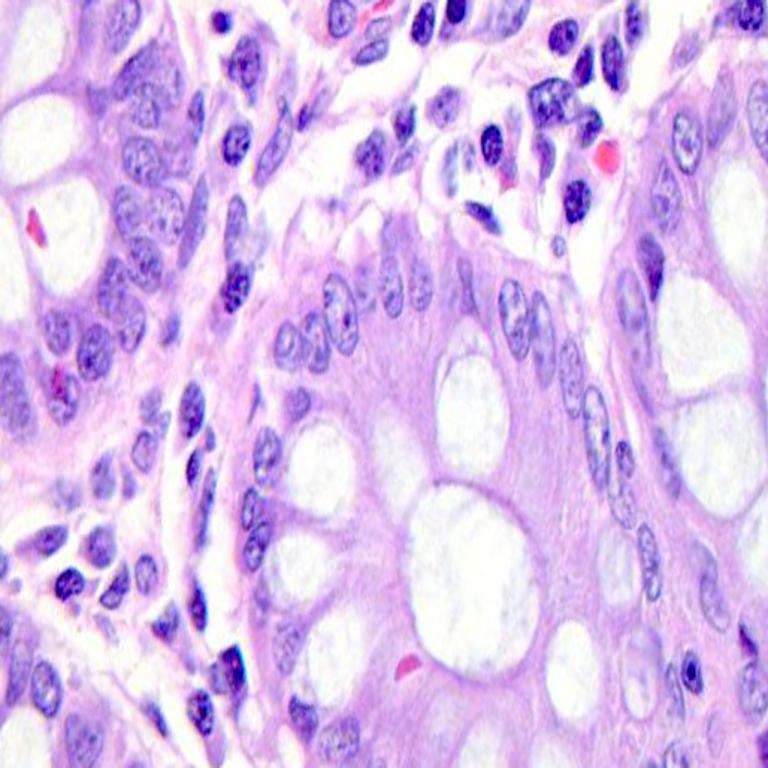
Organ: colon
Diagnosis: benign